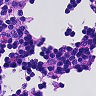
Metastatic tissue present: no